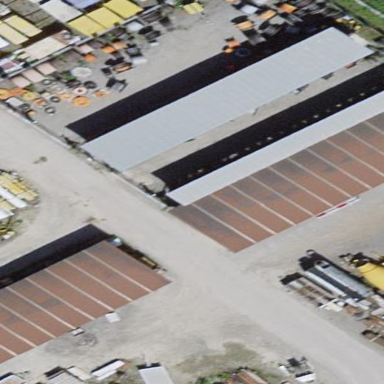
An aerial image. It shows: View of roof of building.